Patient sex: M
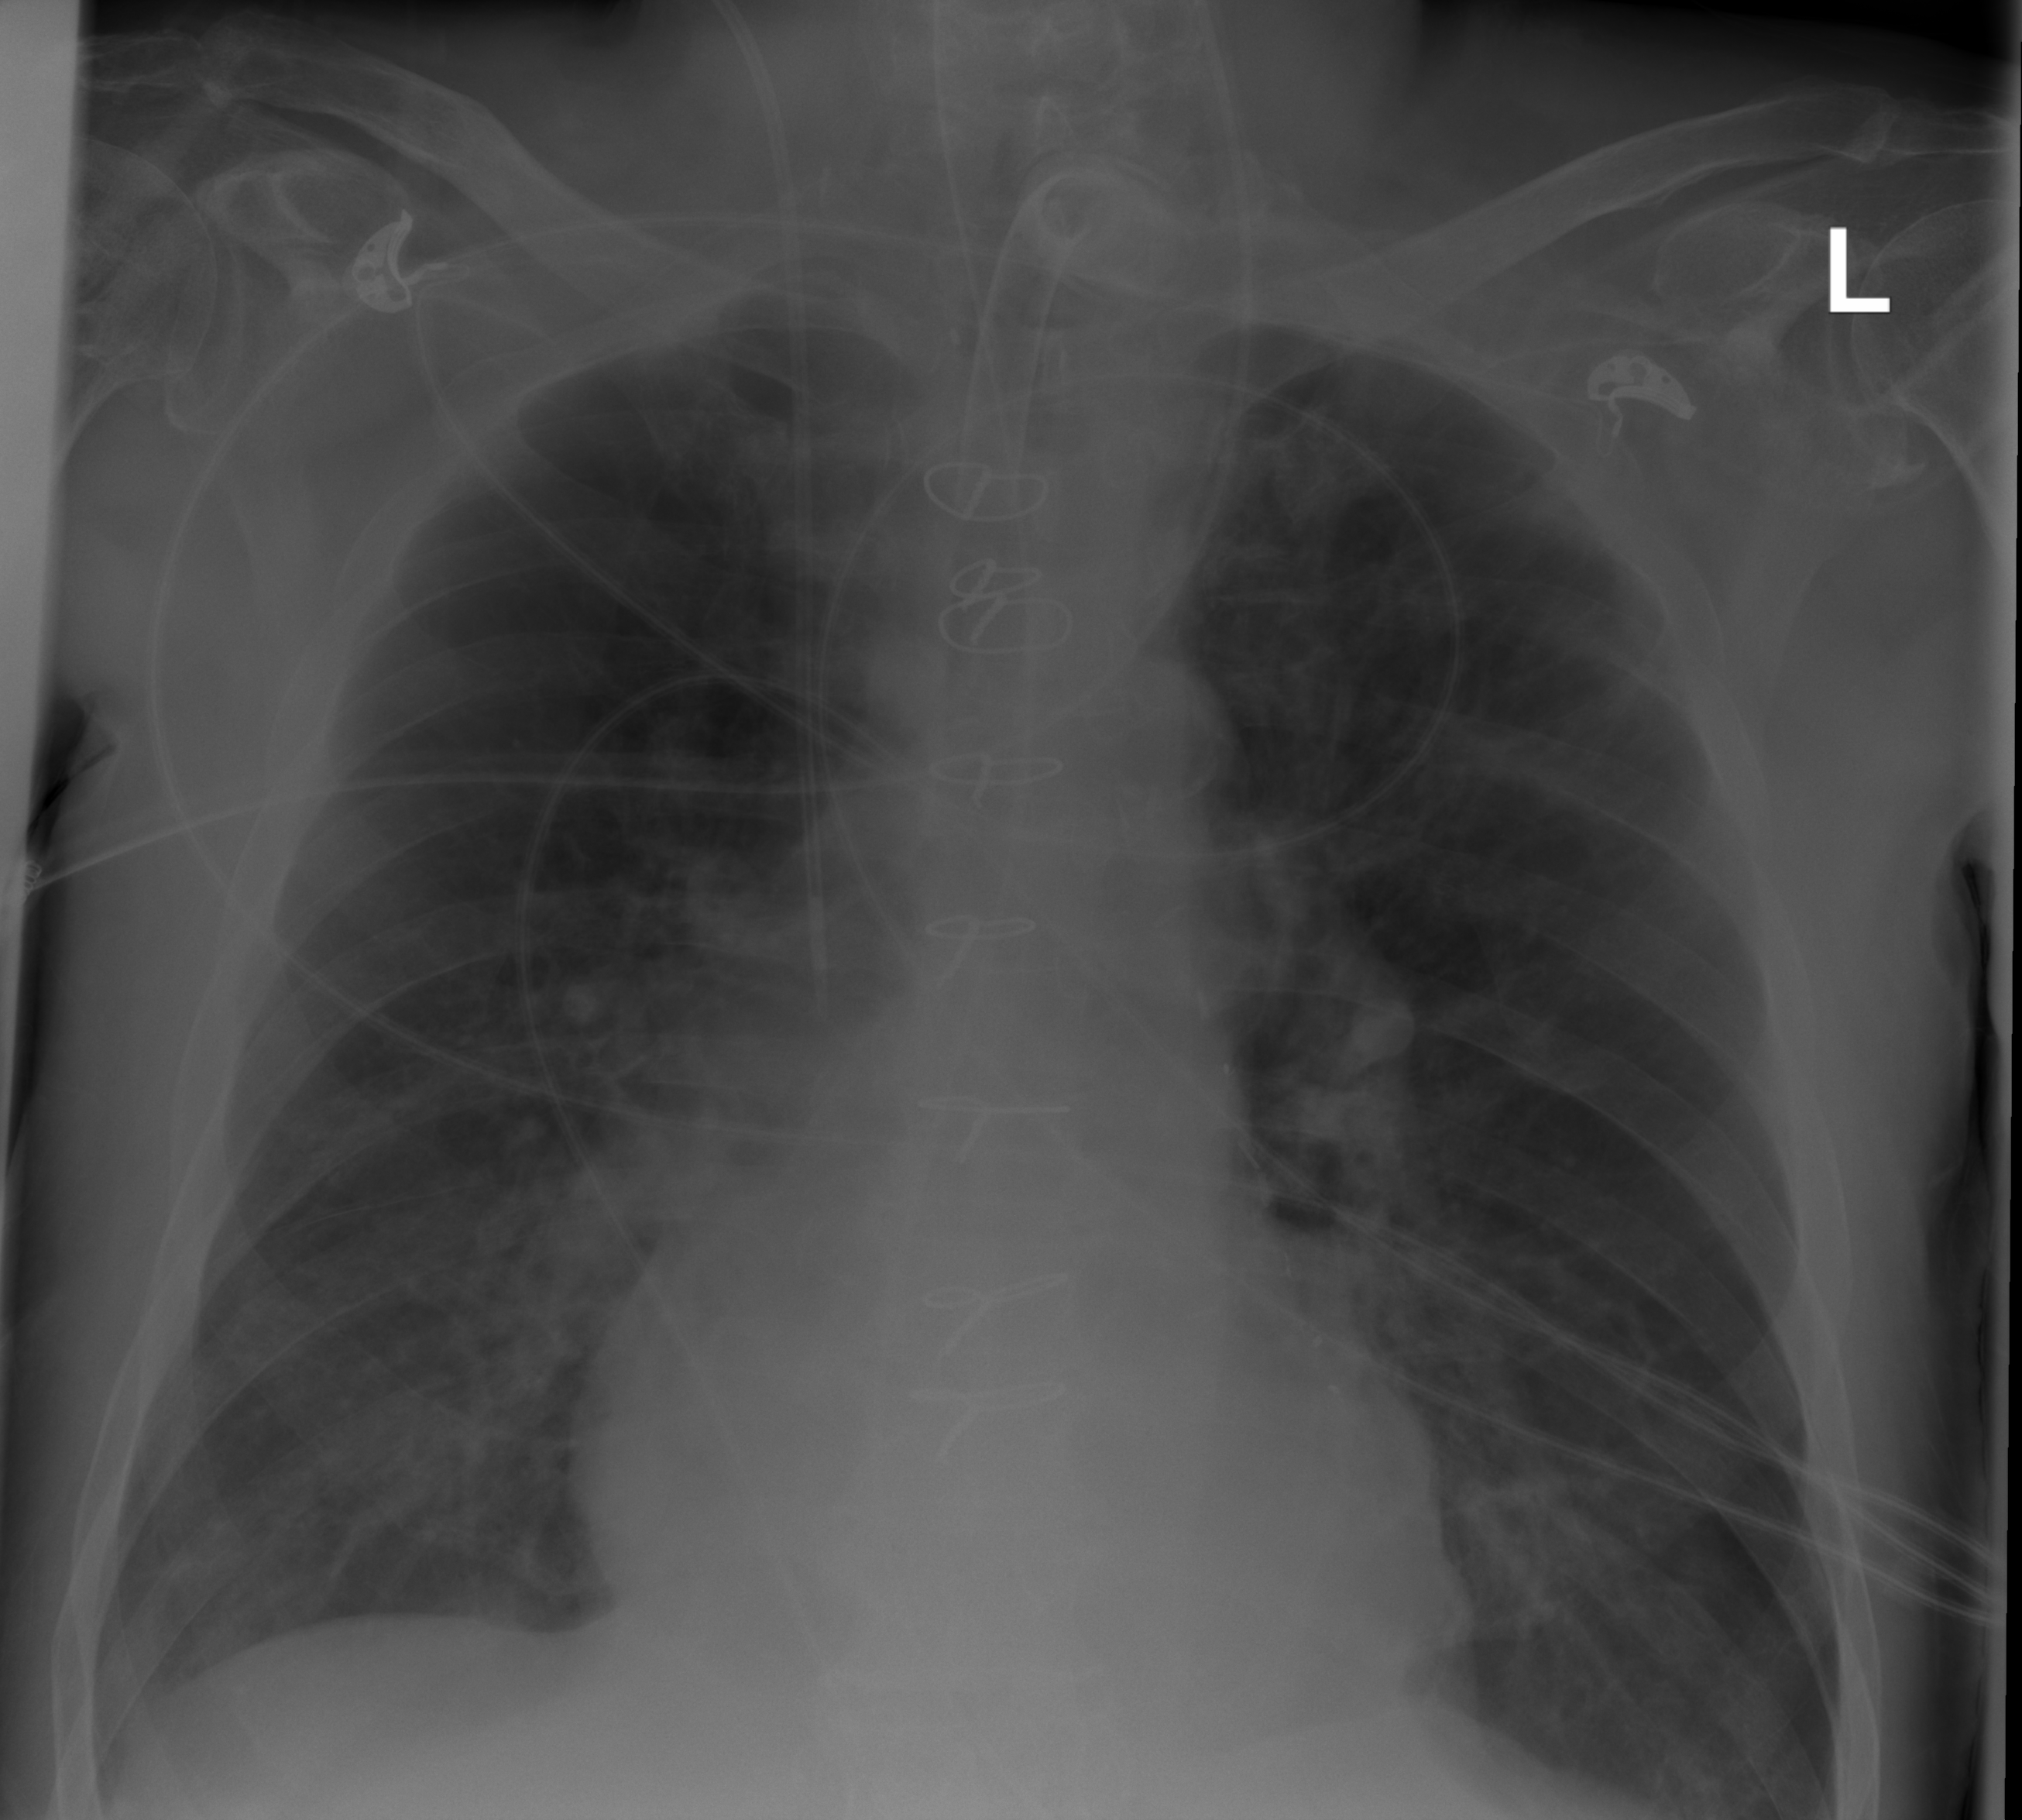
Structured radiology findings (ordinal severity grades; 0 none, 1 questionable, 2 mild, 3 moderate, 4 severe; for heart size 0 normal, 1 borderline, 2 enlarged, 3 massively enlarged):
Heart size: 0
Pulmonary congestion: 0
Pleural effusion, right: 0
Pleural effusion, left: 0
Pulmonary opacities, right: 0
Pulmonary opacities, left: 0
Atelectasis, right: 2
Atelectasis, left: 0